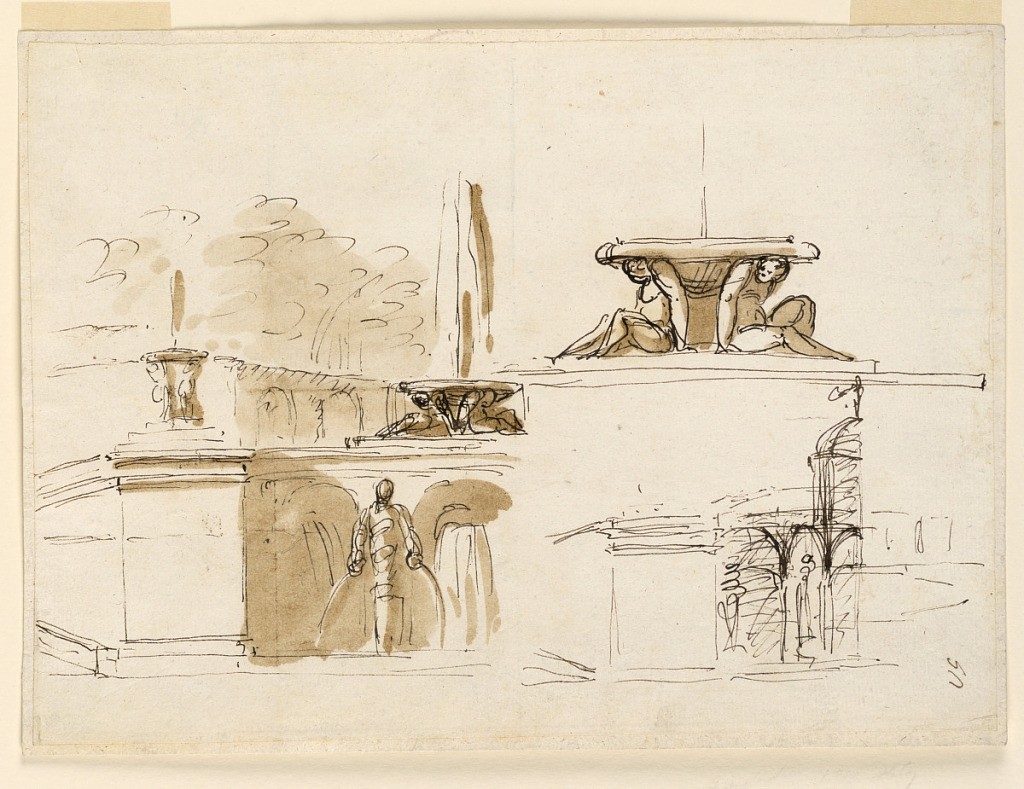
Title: Fountains
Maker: Giuseppe Barberi, Italian, 1746–1809
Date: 1746–1809
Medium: Pen and brown ink, brush and brown wash on off-white laid paper, lined
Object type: Drawing
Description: At left: the left side of the elevation of a fountain in a park. A dado zone is on a lower level. Water is intended to pour from holes in three niches and from jars which two figures hold in their hands standing in front of the intervals. upon the flanked pilasters stand small fountains on the upper level. In its center is a fountain, the upper basin of which is carried by seated Atlantes. A semicircular lattice collonade and  trees are in the background. A detail view of the central fountain is above at right. Below at right is a very rough pen sketch of the left half of the elevation of another founrtain upon two levels. Arcades with statues are in the center of the lower level, a pavillion in that of the upper level.